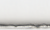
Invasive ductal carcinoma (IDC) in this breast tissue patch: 0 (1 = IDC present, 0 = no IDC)